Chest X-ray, PA view. Patient: 20 years old, sex F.
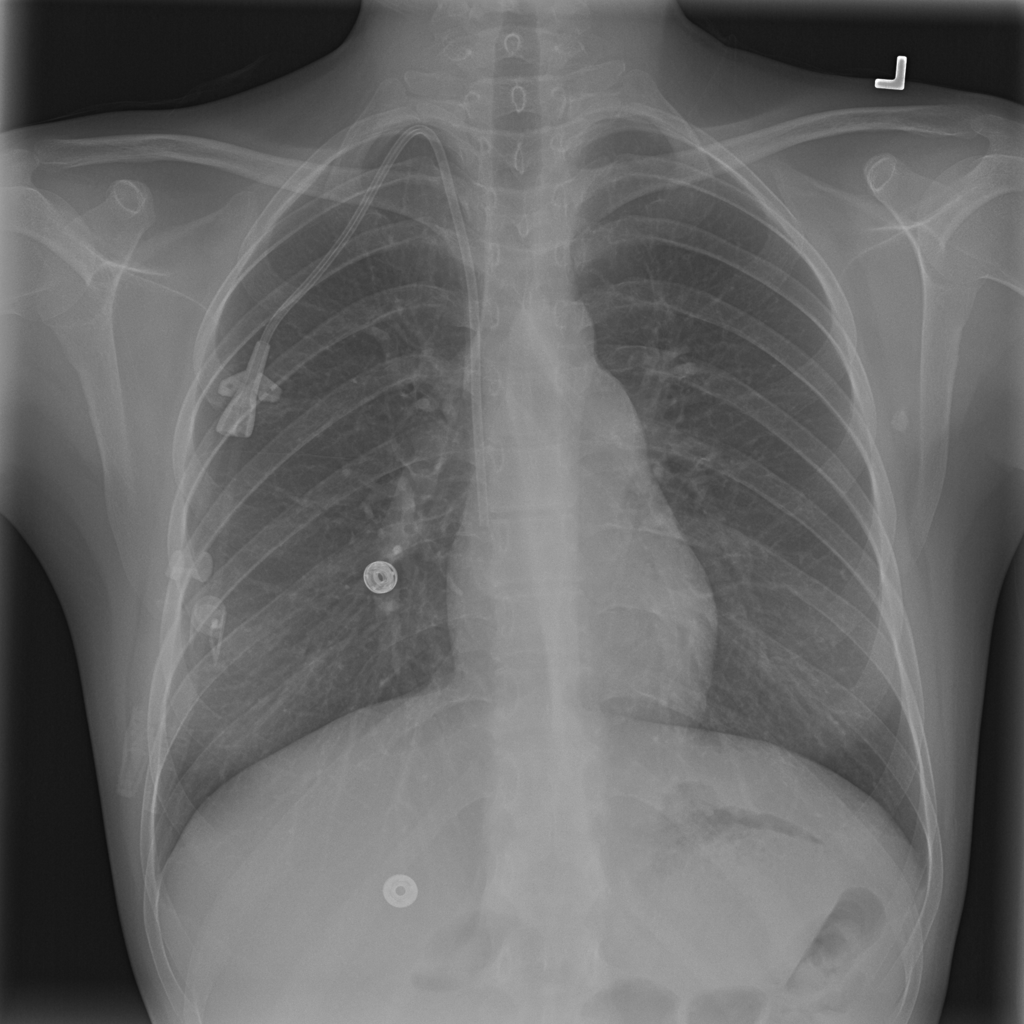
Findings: Infiltration